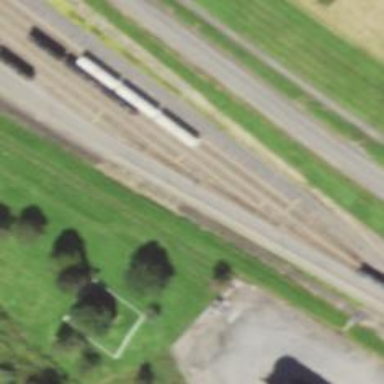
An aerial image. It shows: Railway yard.